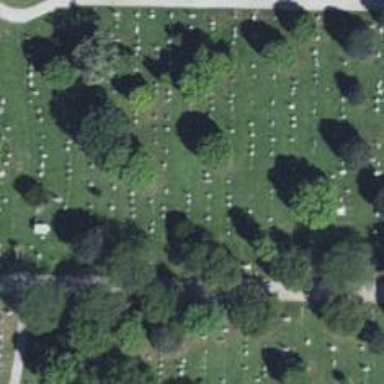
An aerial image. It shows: Sector in the cemetery.